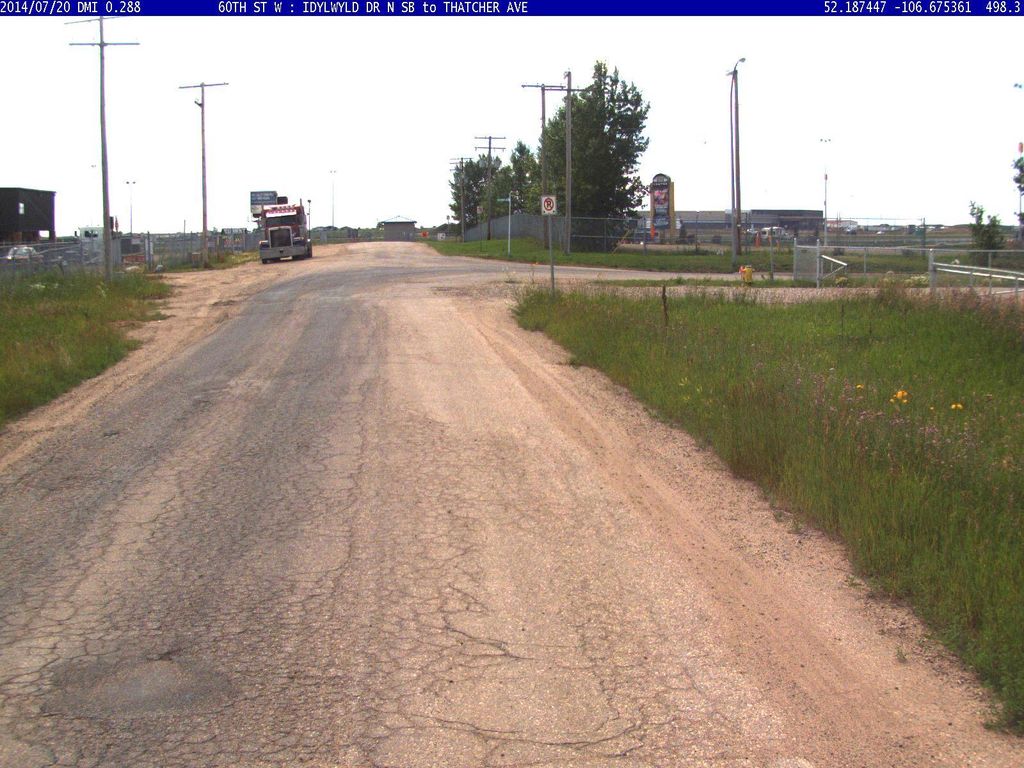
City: saskatoon